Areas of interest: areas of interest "Hanlin West Garden"
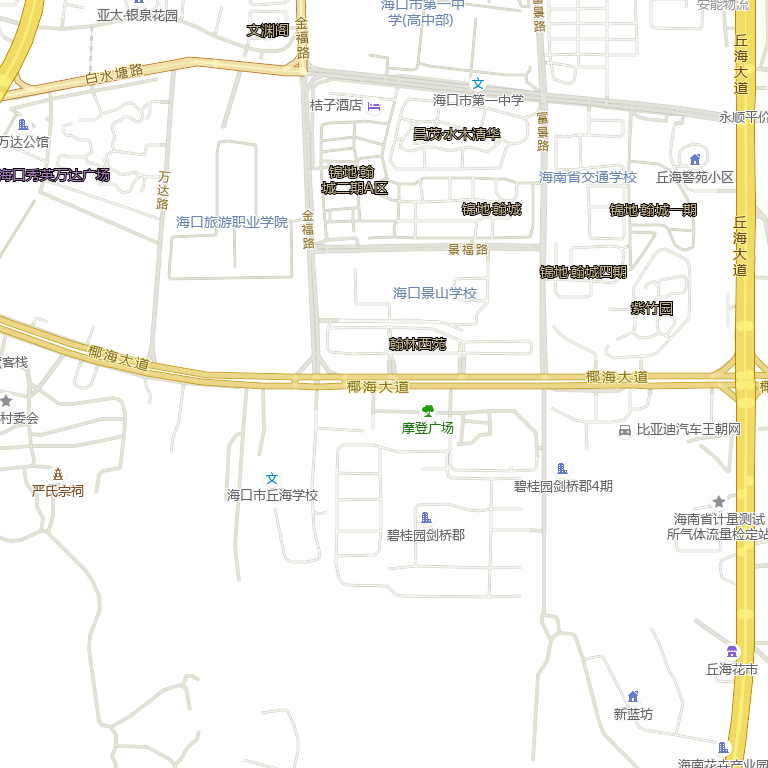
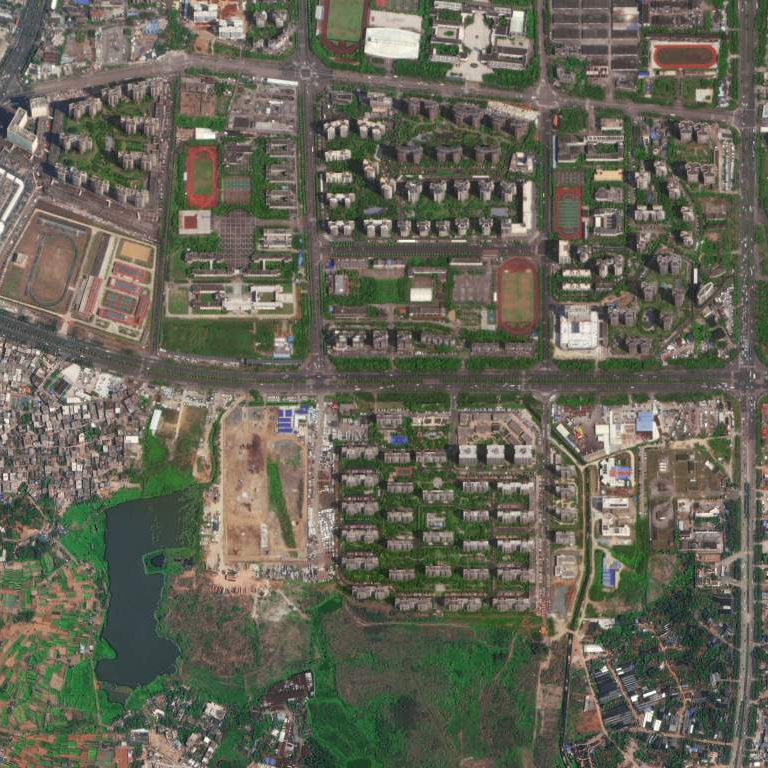